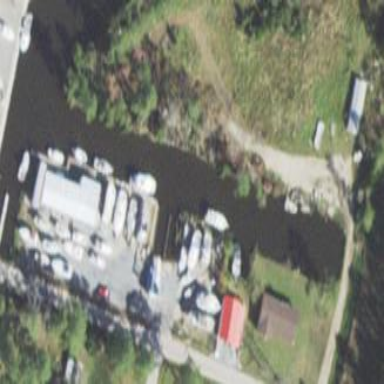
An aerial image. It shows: Boatyard along the waterway.